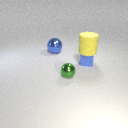
small green metal sphere in front of large blue metal sphere